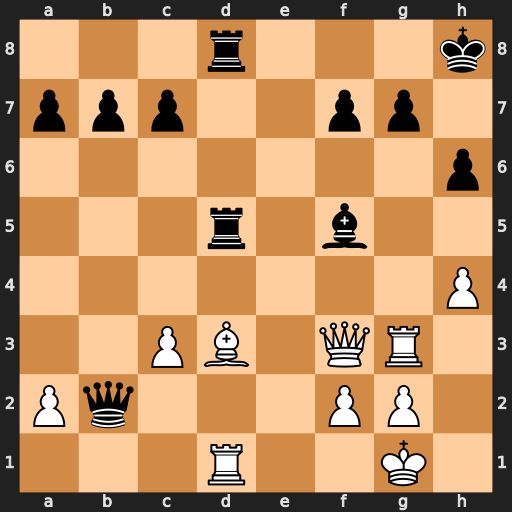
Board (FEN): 3r3k/ppp2pp1/7p/3r1b2/7P/2PB1QR1/Pq3PP1/3R2K1
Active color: w
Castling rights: -
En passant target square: -
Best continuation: Rb1 Qxb1+ Bxb1